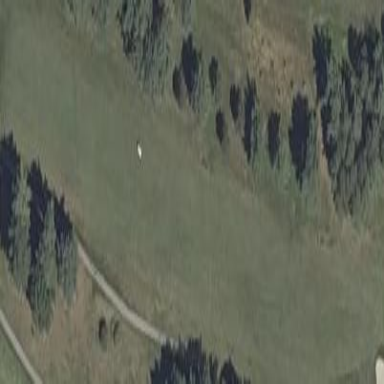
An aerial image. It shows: Scenic golf fairway.